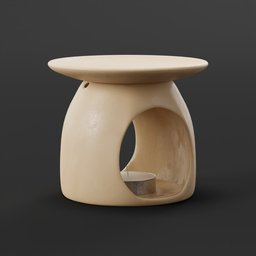
Label: tools